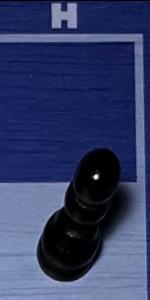
Label: Pawn_Black